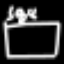
Label: square